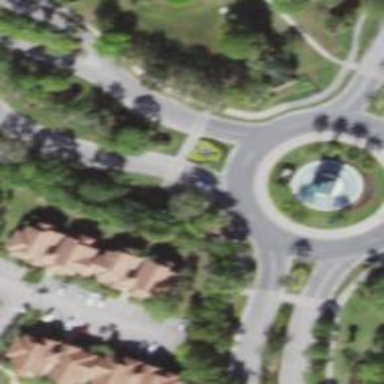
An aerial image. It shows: Roundabout at tertiary road junction.